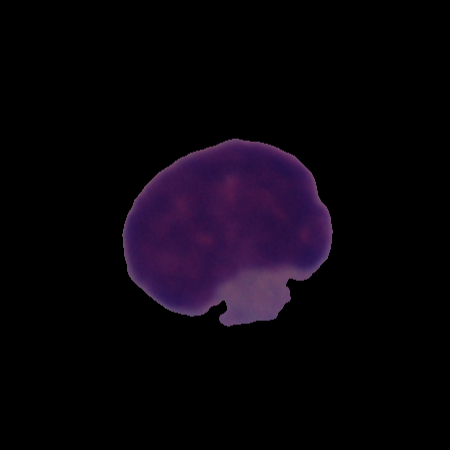
Label: cancer